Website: home-depot
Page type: customer-info-address
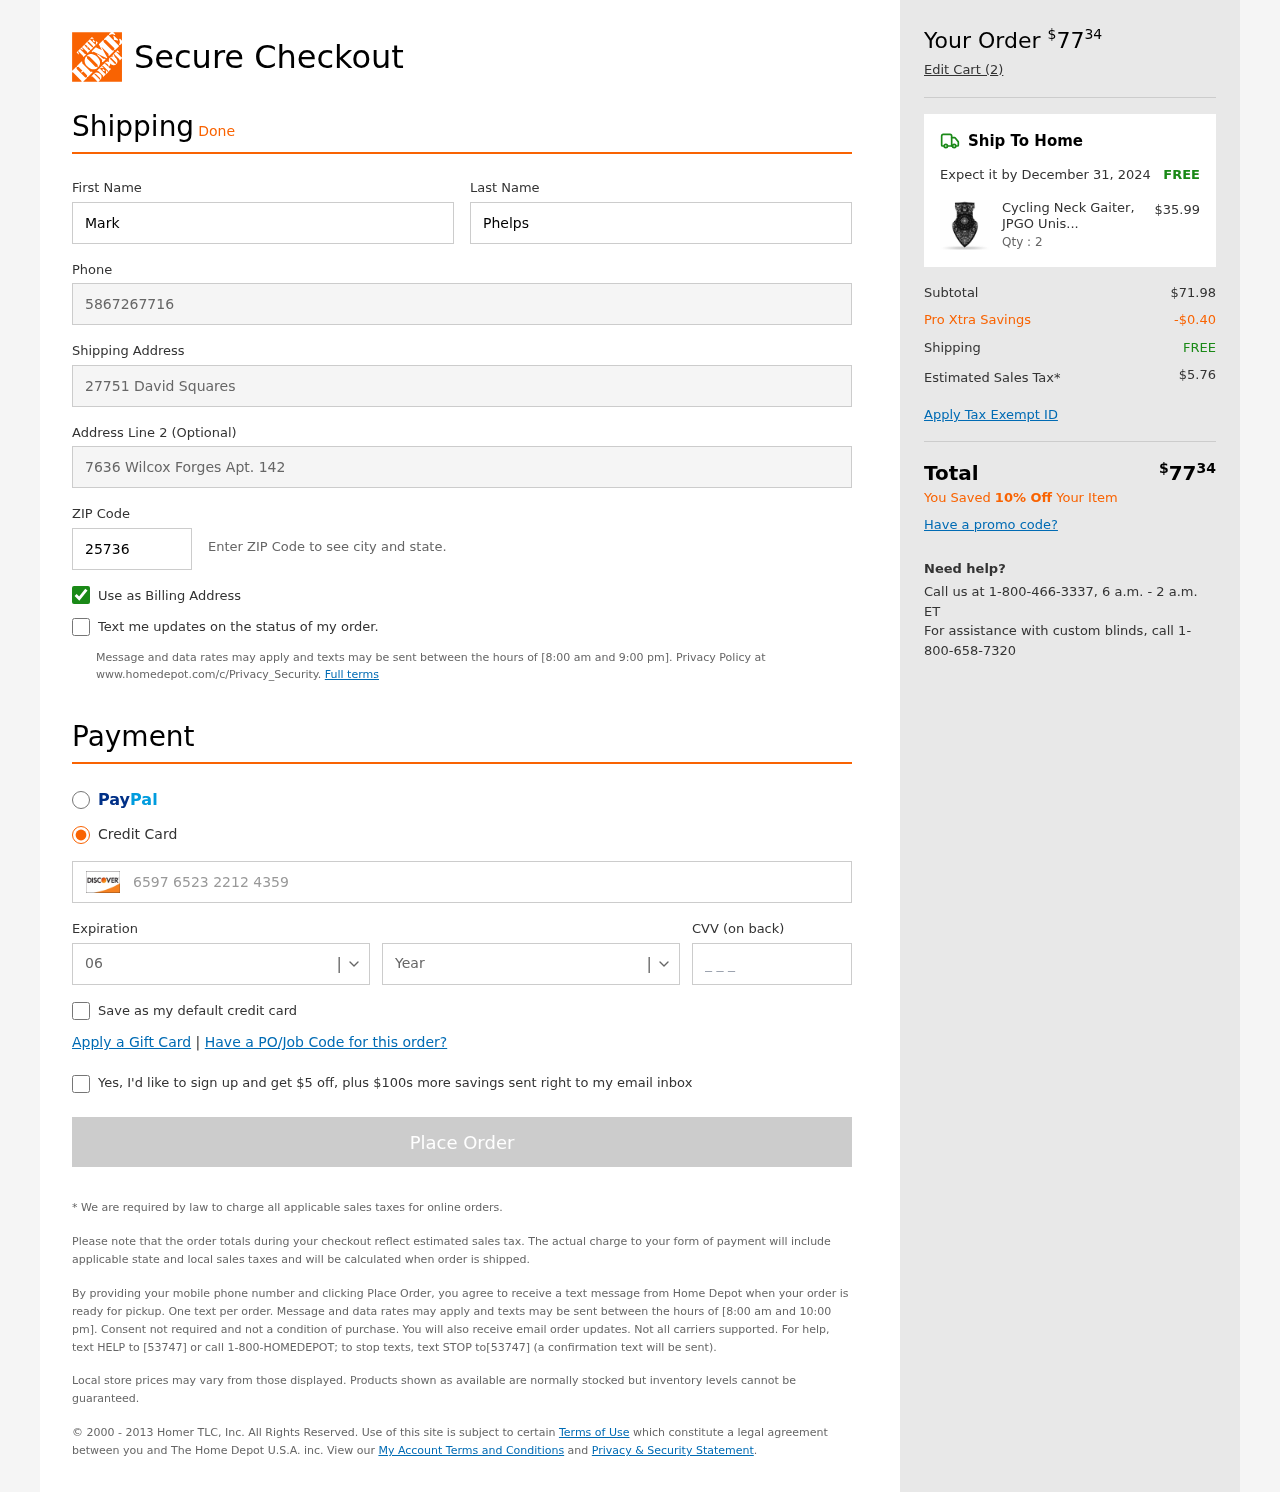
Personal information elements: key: PII_CARD_CVV
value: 681
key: PII_CARD_EXPIRY_MONTH
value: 06
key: PII_CARD_EXPIRY_YEAR
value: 28
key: PII_CARD_NUMBER
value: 6597 6523 2212 4359
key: PII_FIRSTNAME
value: Mark
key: PII_LASTNAME
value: Phelps
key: PII_PHONE
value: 5867267716
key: PII_POSTCODE
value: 25736
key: PII_STREET
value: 27751 David Squares
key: PII_STREET2
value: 7636 Wilcox Forges Apt. 142
Product elements: key: PRODUCT1_NAME
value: Cycling Neck Gaiter, JPGO Unisex Elastic Bandana Headband Cool Headwear Windproof Scarf, 1 Pack, Bla
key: PRODUCT1_PRICE
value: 35.99
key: PRODUCT1_QUANTITY
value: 2
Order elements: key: ORDER_TOTAL
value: $7734
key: ORDER_NUM_ITEMS
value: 2
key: ORDER_DELIVERY_DATE
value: December 31, 2024
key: ORDER_SHIPPING_COST
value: FREE
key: ORDER_SUBTOTAL
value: $71.98
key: ORDER_DISCOUNT
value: -$0.40
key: ORDER_SHIPPING_COST2
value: FREE
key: ORDER_TAX
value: $5.76
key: ORDER_TOTAL2
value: $7734
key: ORDER_SAVINGS_MESSAGE
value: You Saved 10% Off Your Item